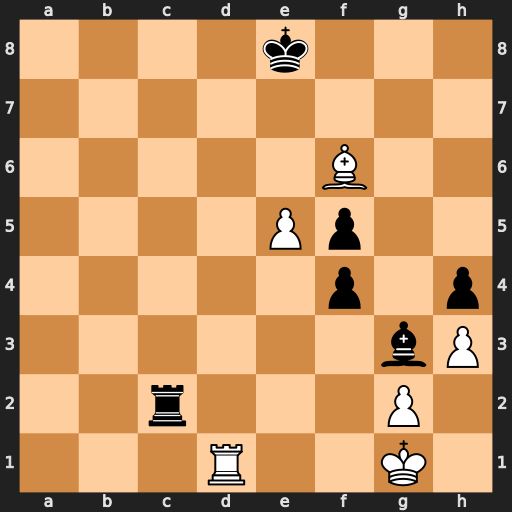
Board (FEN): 4k3/8/5B2/4Pp2/5p1p/6bP/2r3P1/3R2K1
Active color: w
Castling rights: -
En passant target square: -
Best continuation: e6 Bf2+ Kf1